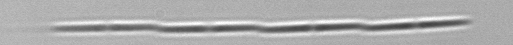
Label: Pseudo-nitzschia